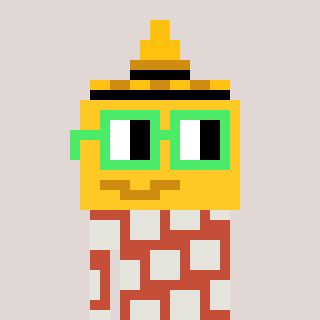
a pixel art character with square light green glasses, a mustard-shaped head and a rust-colored body on a warm background